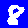
Digit: 8